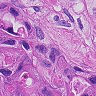
Metastatic tissue present: yes